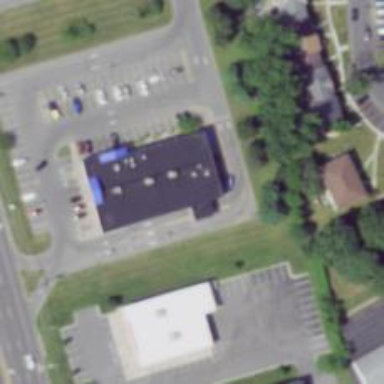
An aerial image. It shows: Pharmacy providing healthcare services.